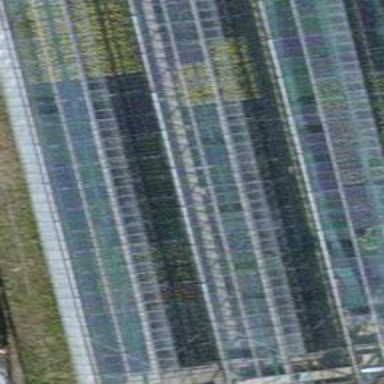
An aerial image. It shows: Greenhouse.